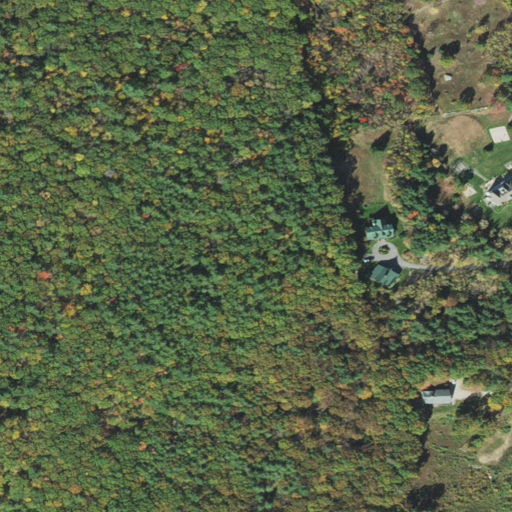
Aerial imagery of mountain in Massachusetts named Brown Hill containing mixed forest, deciduous forest, evergreen forest, pasture, shrub, low intensity development, and open development